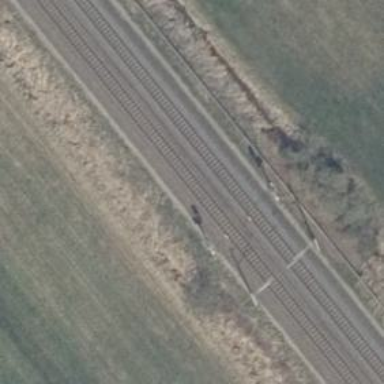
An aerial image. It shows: Railway signal.